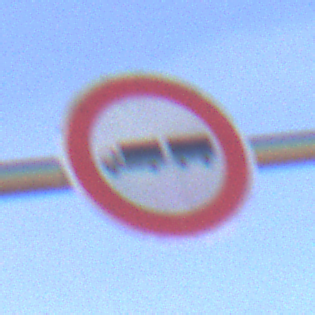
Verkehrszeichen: VerbotLastkraftwagenMitAnhaenger
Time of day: MorningAfternoon
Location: Outdoor (RoadRail)
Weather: PartlyCloudy
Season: NotSpecified
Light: Natural